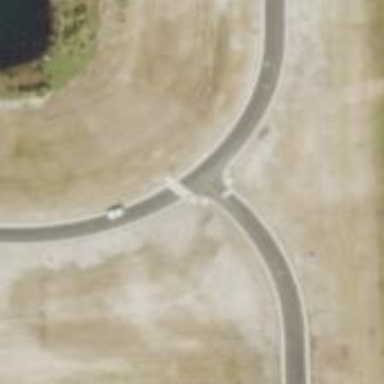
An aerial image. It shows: Unmarked road crossing.